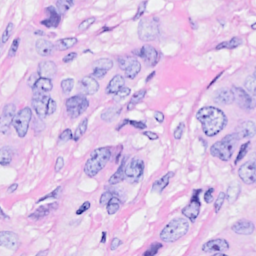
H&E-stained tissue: Breast